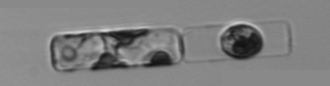
Label: Guinardia_delicatula_TAG_internal_parasite